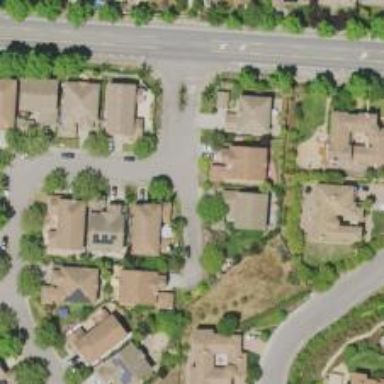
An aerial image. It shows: Alley classified as service road.